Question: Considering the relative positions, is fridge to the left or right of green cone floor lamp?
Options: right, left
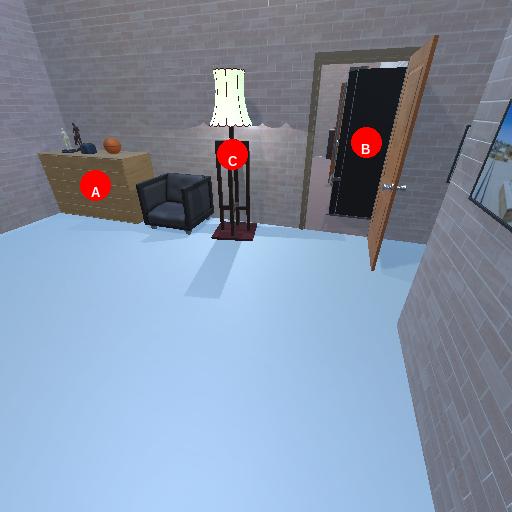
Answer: right